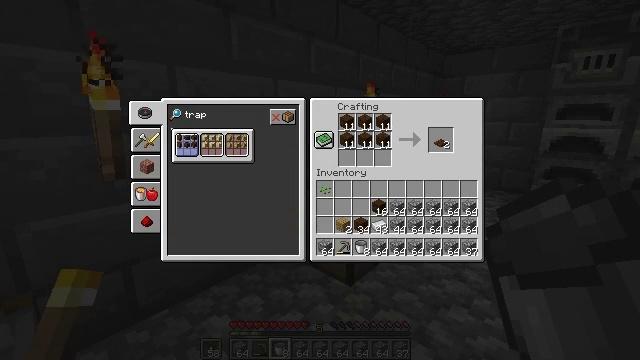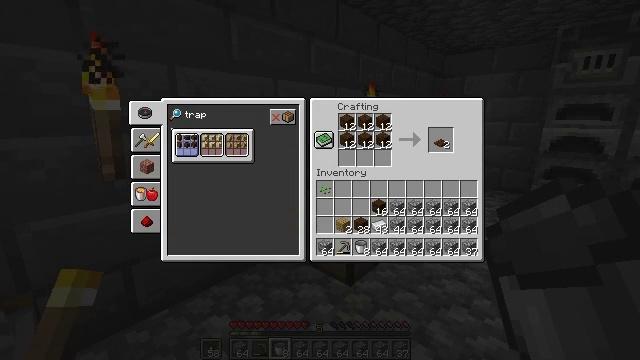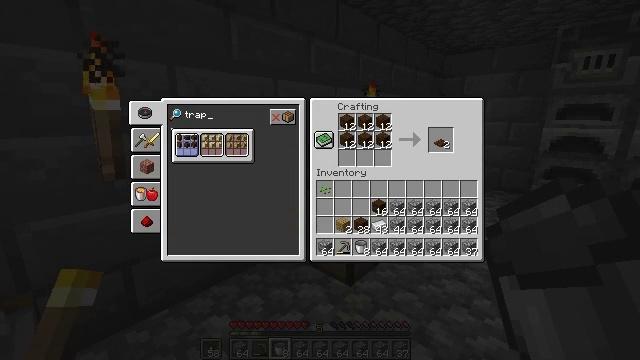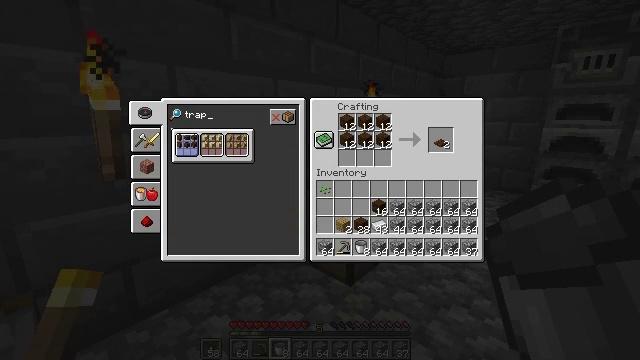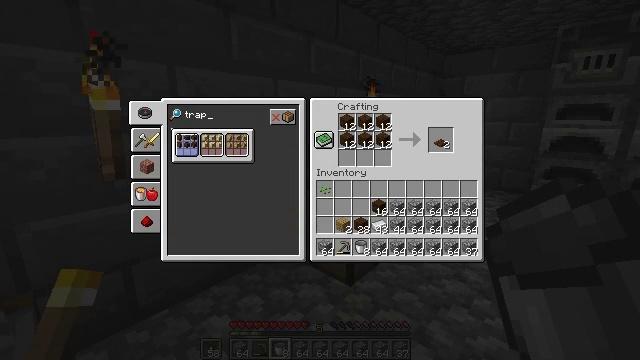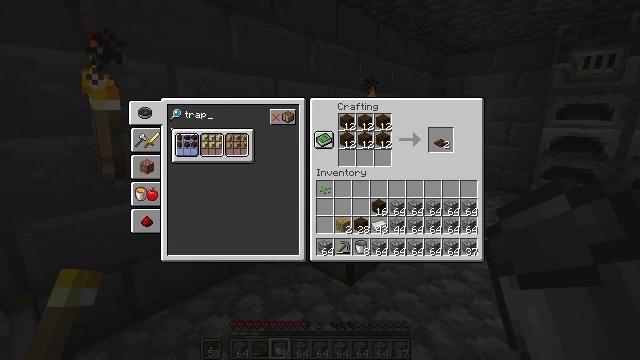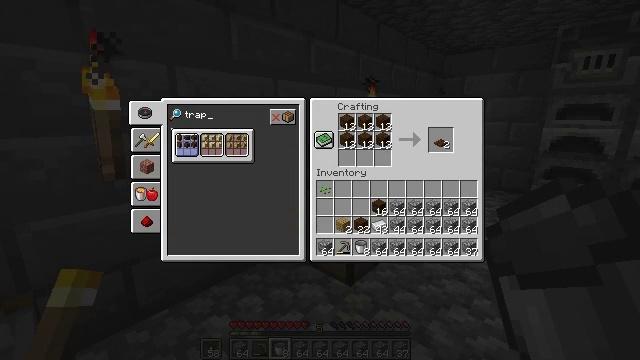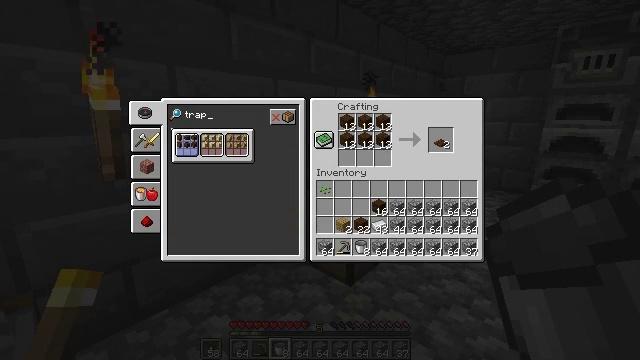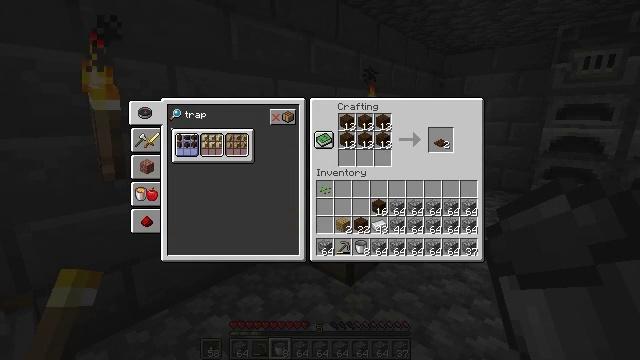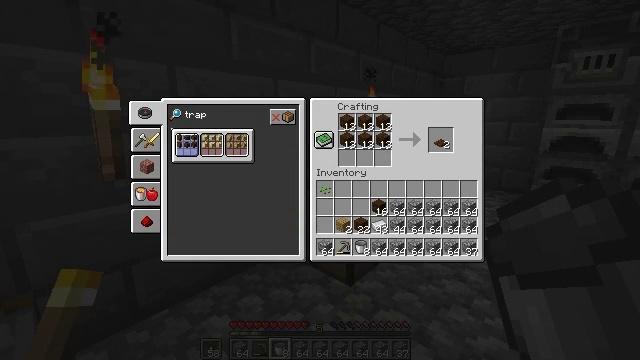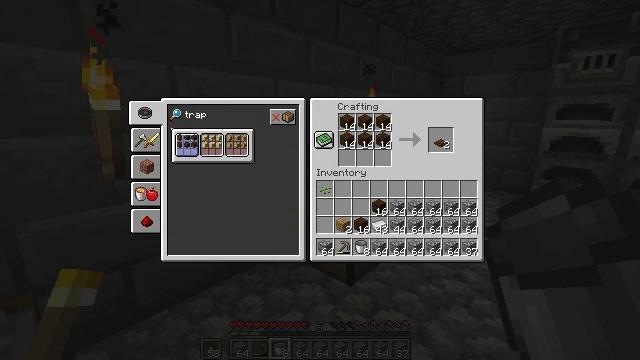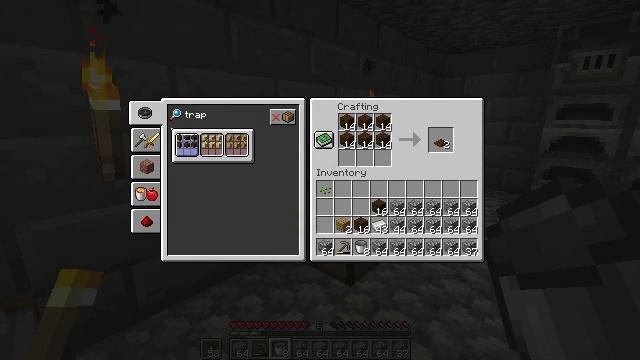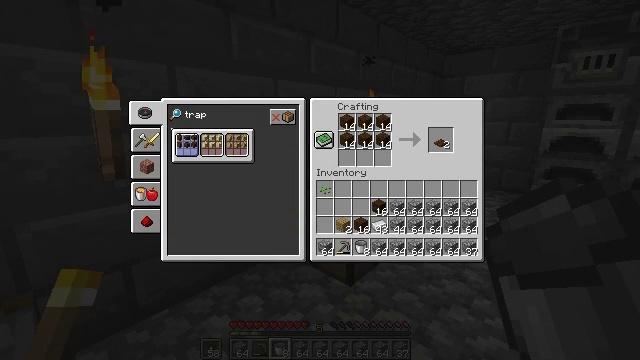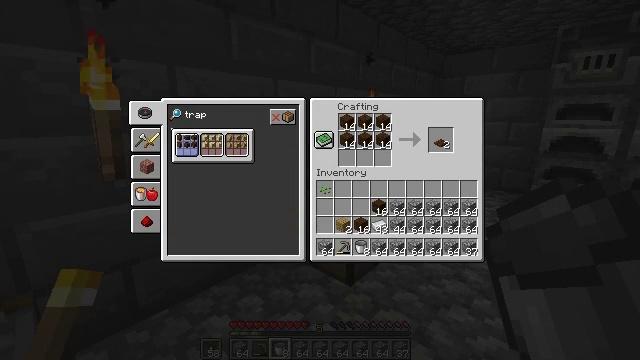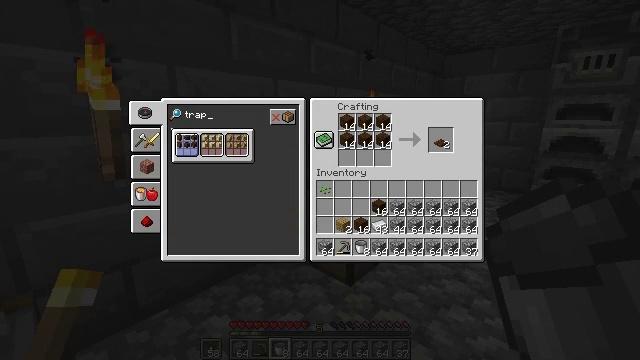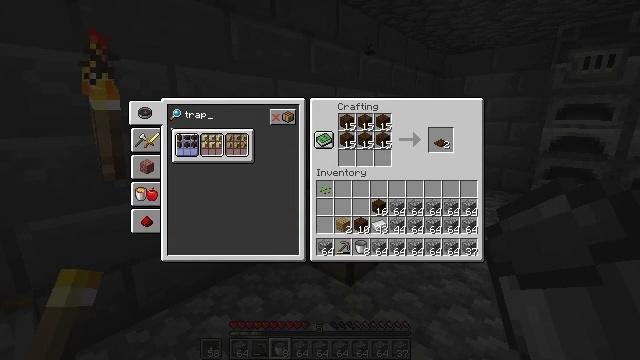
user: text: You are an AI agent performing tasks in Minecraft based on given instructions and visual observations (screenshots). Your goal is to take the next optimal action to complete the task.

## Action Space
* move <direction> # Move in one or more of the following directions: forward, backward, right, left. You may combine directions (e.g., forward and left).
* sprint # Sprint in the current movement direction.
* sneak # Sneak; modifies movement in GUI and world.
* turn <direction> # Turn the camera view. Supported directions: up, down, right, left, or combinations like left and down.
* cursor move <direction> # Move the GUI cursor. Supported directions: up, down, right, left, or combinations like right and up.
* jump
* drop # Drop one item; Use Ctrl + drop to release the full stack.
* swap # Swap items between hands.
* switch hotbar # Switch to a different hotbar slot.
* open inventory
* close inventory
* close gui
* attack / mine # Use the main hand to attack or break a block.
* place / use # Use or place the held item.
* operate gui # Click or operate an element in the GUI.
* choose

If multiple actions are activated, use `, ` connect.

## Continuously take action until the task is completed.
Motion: motion action
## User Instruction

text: Create a dark oak trapdoor using dark oak planks.
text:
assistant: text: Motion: operate gui
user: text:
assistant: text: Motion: operate gui
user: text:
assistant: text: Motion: no_op
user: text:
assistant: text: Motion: operate gui
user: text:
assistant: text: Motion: operate gui
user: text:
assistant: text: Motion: operate gui
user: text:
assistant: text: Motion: no_op
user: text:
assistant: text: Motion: no_op
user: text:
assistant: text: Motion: operate gui
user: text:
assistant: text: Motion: operate gui
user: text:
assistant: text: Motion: no_op
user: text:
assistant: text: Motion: operate gui
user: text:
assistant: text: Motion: operate gui
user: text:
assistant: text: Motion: operate gui
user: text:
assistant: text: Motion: no_op
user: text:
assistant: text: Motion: no_op
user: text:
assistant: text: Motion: operate gui
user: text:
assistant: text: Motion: operate gui
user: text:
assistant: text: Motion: operate gui
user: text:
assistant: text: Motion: no_op
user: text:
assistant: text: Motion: operate gui
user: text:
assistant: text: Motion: operate gui
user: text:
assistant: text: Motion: operate gui
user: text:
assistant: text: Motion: no_op
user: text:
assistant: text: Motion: no_op
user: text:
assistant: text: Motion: operate gui
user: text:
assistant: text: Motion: operate gui
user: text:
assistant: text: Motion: operate gui
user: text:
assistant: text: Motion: no_op
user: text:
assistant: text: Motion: no_op